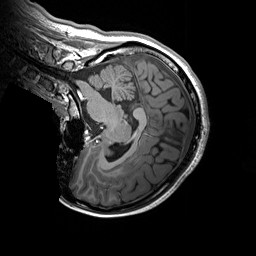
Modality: T1w
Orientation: sagittal
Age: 21
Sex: female
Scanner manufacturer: siemens
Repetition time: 2.2 s
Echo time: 0.00244 s